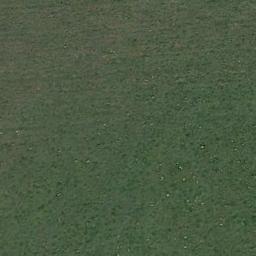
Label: meadow